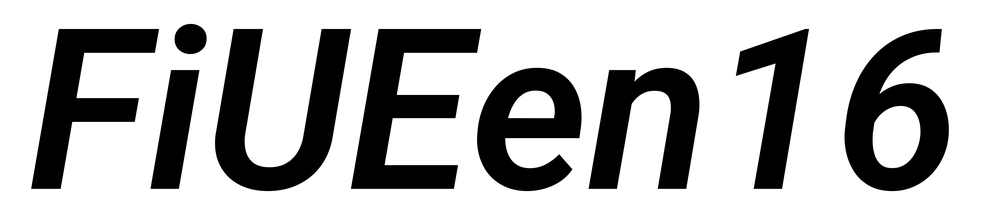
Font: Roboto-Italic_SemiBold_Italic